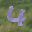
Label: 4